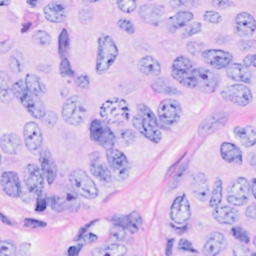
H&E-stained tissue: Breast